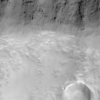
Label: not_dusty